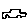
Label: car